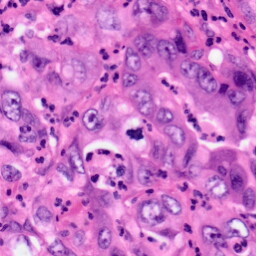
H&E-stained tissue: Pancreatic